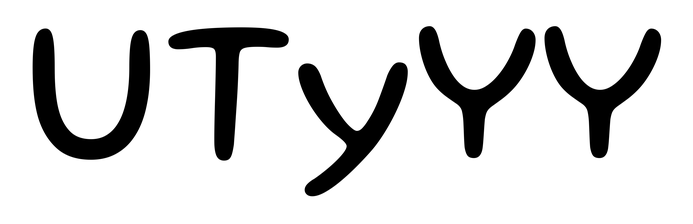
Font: Gluten_Light